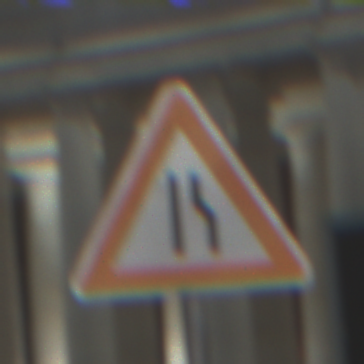
Verkehrszeichen: EinseitigVerengteFahrbahnRechts
Umgebung: Outdoor, Urban
Tageszeit: Night
Wetter: PartlyCloudy
Licht: Artificial
Jahreszeit: NotSpecified
Kontrast: HighContrast